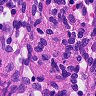
Metastatic tissue present: no